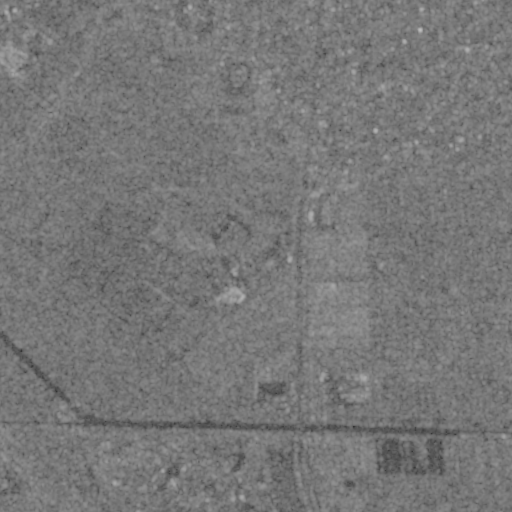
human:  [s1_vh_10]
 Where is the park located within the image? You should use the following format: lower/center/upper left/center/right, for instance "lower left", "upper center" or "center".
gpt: The park is located in the lower left of the image.
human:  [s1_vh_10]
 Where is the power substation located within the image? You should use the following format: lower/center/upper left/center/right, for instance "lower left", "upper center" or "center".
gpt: The power substation is located in the upper center of the image.
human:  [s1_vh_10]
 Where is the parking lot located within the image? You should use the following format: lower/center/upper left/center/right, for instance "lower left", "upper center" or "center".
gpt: There is no parking lot in the image.

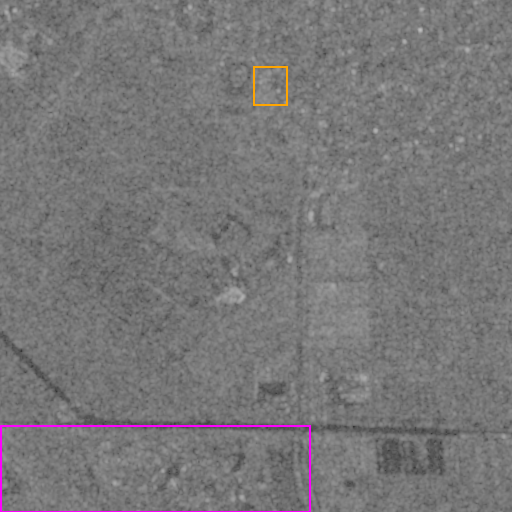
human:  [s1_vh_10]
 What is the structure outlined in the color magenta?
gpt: The structure outlined in magenta is a park.
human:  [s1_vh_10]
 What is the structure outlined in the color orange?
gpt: The structure outlined in orange is a power substation.
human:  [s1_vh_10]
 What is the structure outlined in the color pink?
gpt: There is no pink outline.